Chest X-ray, PA view. Patient: 53 years old, sex F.
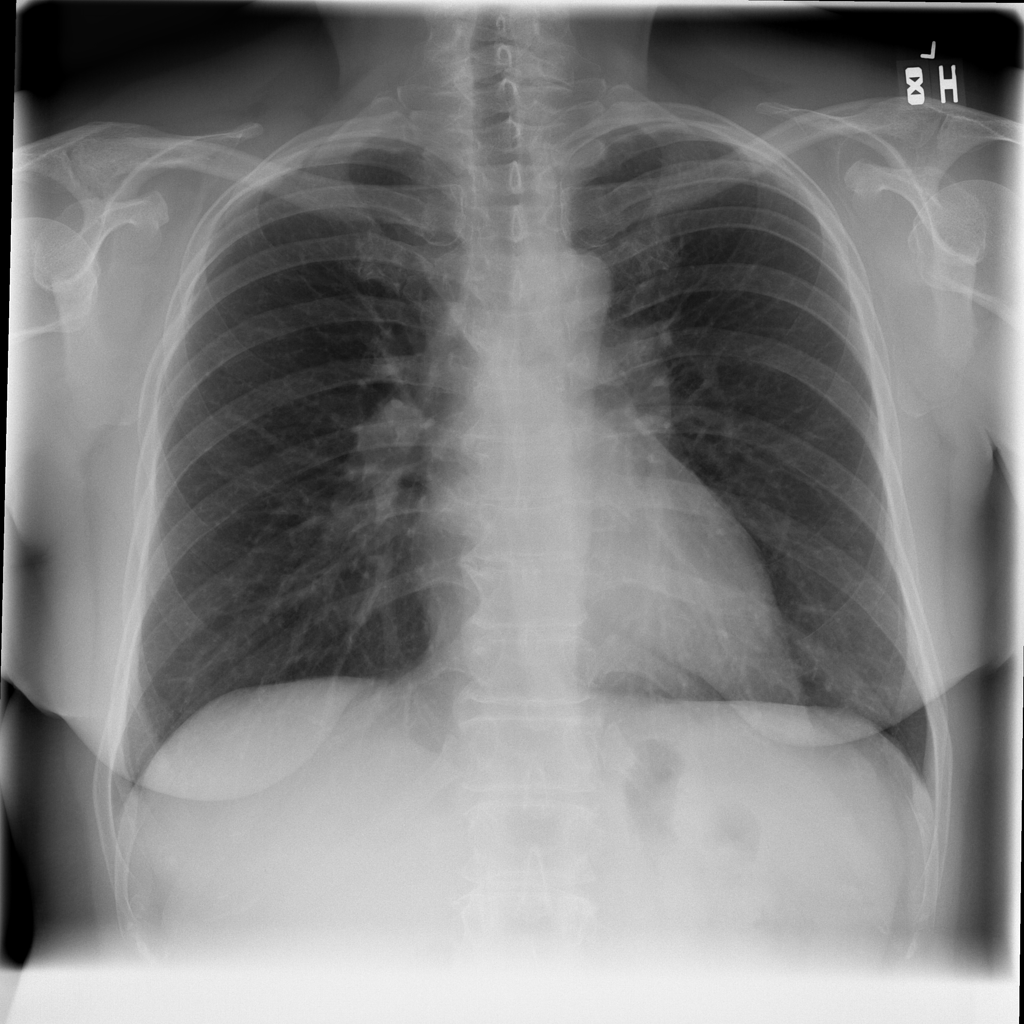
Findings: No Finding